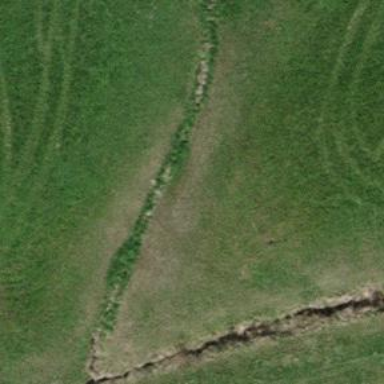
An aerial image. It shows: Ditch serving as waterway.